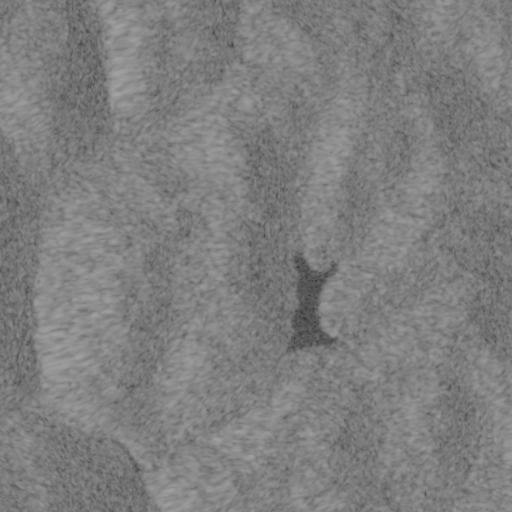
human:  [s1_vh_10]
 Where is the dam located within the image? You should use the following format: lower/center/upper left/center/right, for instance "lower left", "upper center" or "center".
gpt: The dam is located in the lower right of the image.
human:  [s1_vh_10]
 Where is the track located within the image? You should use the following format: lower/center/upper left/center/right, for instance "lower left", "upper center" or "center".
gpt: There is no track in the image.

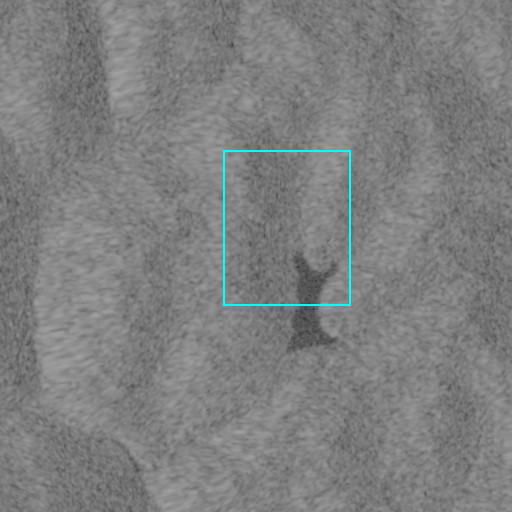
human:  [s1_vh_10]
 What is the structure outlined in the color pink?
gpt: There is no pink outline.
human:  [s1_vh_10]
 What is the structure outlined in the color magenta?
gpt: There is no structure outlined in magenta.